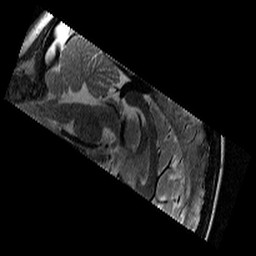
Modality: T2w
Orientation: sagittal
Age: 10
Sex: male
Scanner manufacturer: siemens
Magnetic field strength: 3 T
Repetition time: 9.23 s
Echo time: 0.067 s